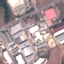
Land use / land cover class: Industrial